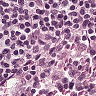
Metastatic tissue present: no